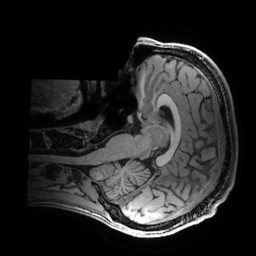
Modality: T1w
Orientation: sagittal